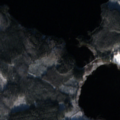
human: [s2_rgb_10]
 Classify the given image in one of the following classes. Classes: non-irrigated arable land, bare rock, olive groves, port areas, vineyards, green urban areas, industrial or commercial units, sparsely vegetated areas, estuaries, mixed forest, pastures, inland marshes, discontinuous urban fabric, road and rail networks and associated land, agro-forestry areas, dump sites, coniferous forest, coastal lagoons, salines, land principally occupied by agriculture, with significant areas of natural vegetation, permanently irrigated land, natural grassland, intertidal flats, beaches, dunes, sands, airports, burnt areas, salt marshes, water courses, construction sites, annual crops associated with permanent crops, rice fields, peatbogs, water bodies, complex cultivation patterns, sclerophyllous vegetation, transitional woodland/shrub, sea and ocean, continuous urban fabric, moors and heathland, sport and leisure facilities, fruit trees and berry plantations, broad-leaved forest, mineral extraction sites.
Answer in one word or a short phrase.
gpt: coniferous forest, mixed forest, water bodies